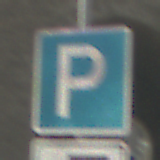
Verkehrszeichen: Parken
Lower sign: MehrspurigeFahrzeugeFrei3
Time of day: MorningAfternoon
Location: Outdoor (Suburban)
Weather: Clear
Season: NotSpecified
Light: Natural